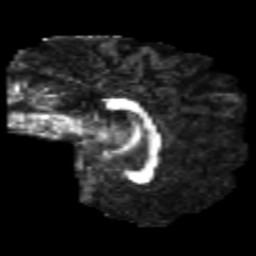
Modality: FA
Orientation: sagittal
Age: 24
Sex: male
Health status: healthy
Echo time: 0.074 s